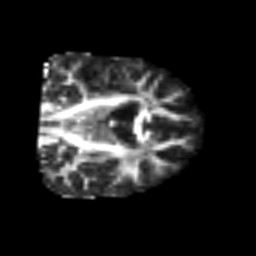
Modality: FA
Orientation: coronal
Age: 56
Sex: male
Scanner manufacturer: siemens
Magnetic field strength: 3 T
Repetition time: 6.1 s
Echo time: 0.101 s